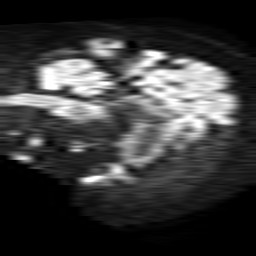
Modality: TRACE
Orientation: sagittal
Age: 81
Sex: female
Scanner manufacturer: philips
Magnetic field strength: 1.5 T
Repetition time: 4.6 s
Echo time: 0.08631 s